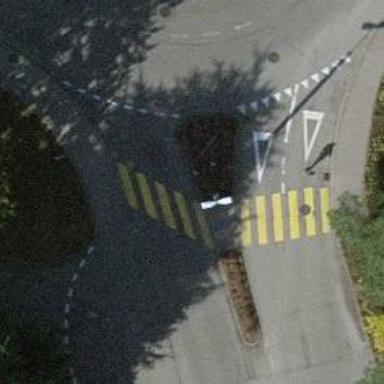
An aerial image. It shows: Marked crossing on footway with clear markings.